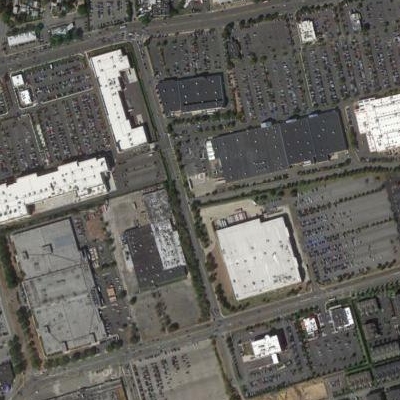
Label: gParking